Question: How can I identify and understand an error from logcat ? I've got this log when I was trying to access to an element from a listView ( using AVD ) :

Thanks in advance.
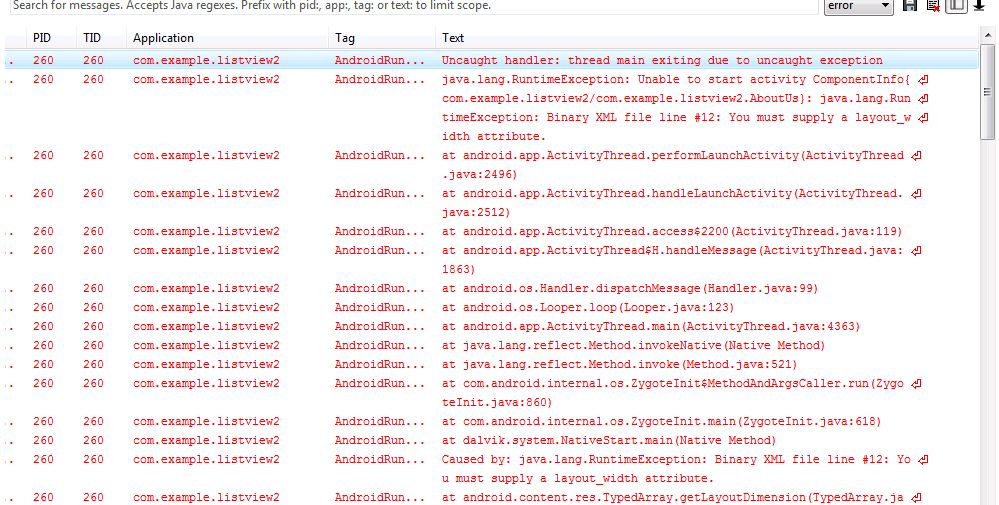
Answer: You have missed attribute in your xml file . It is written there in java,lang.Runtime Exception log. Check it.